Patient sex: M
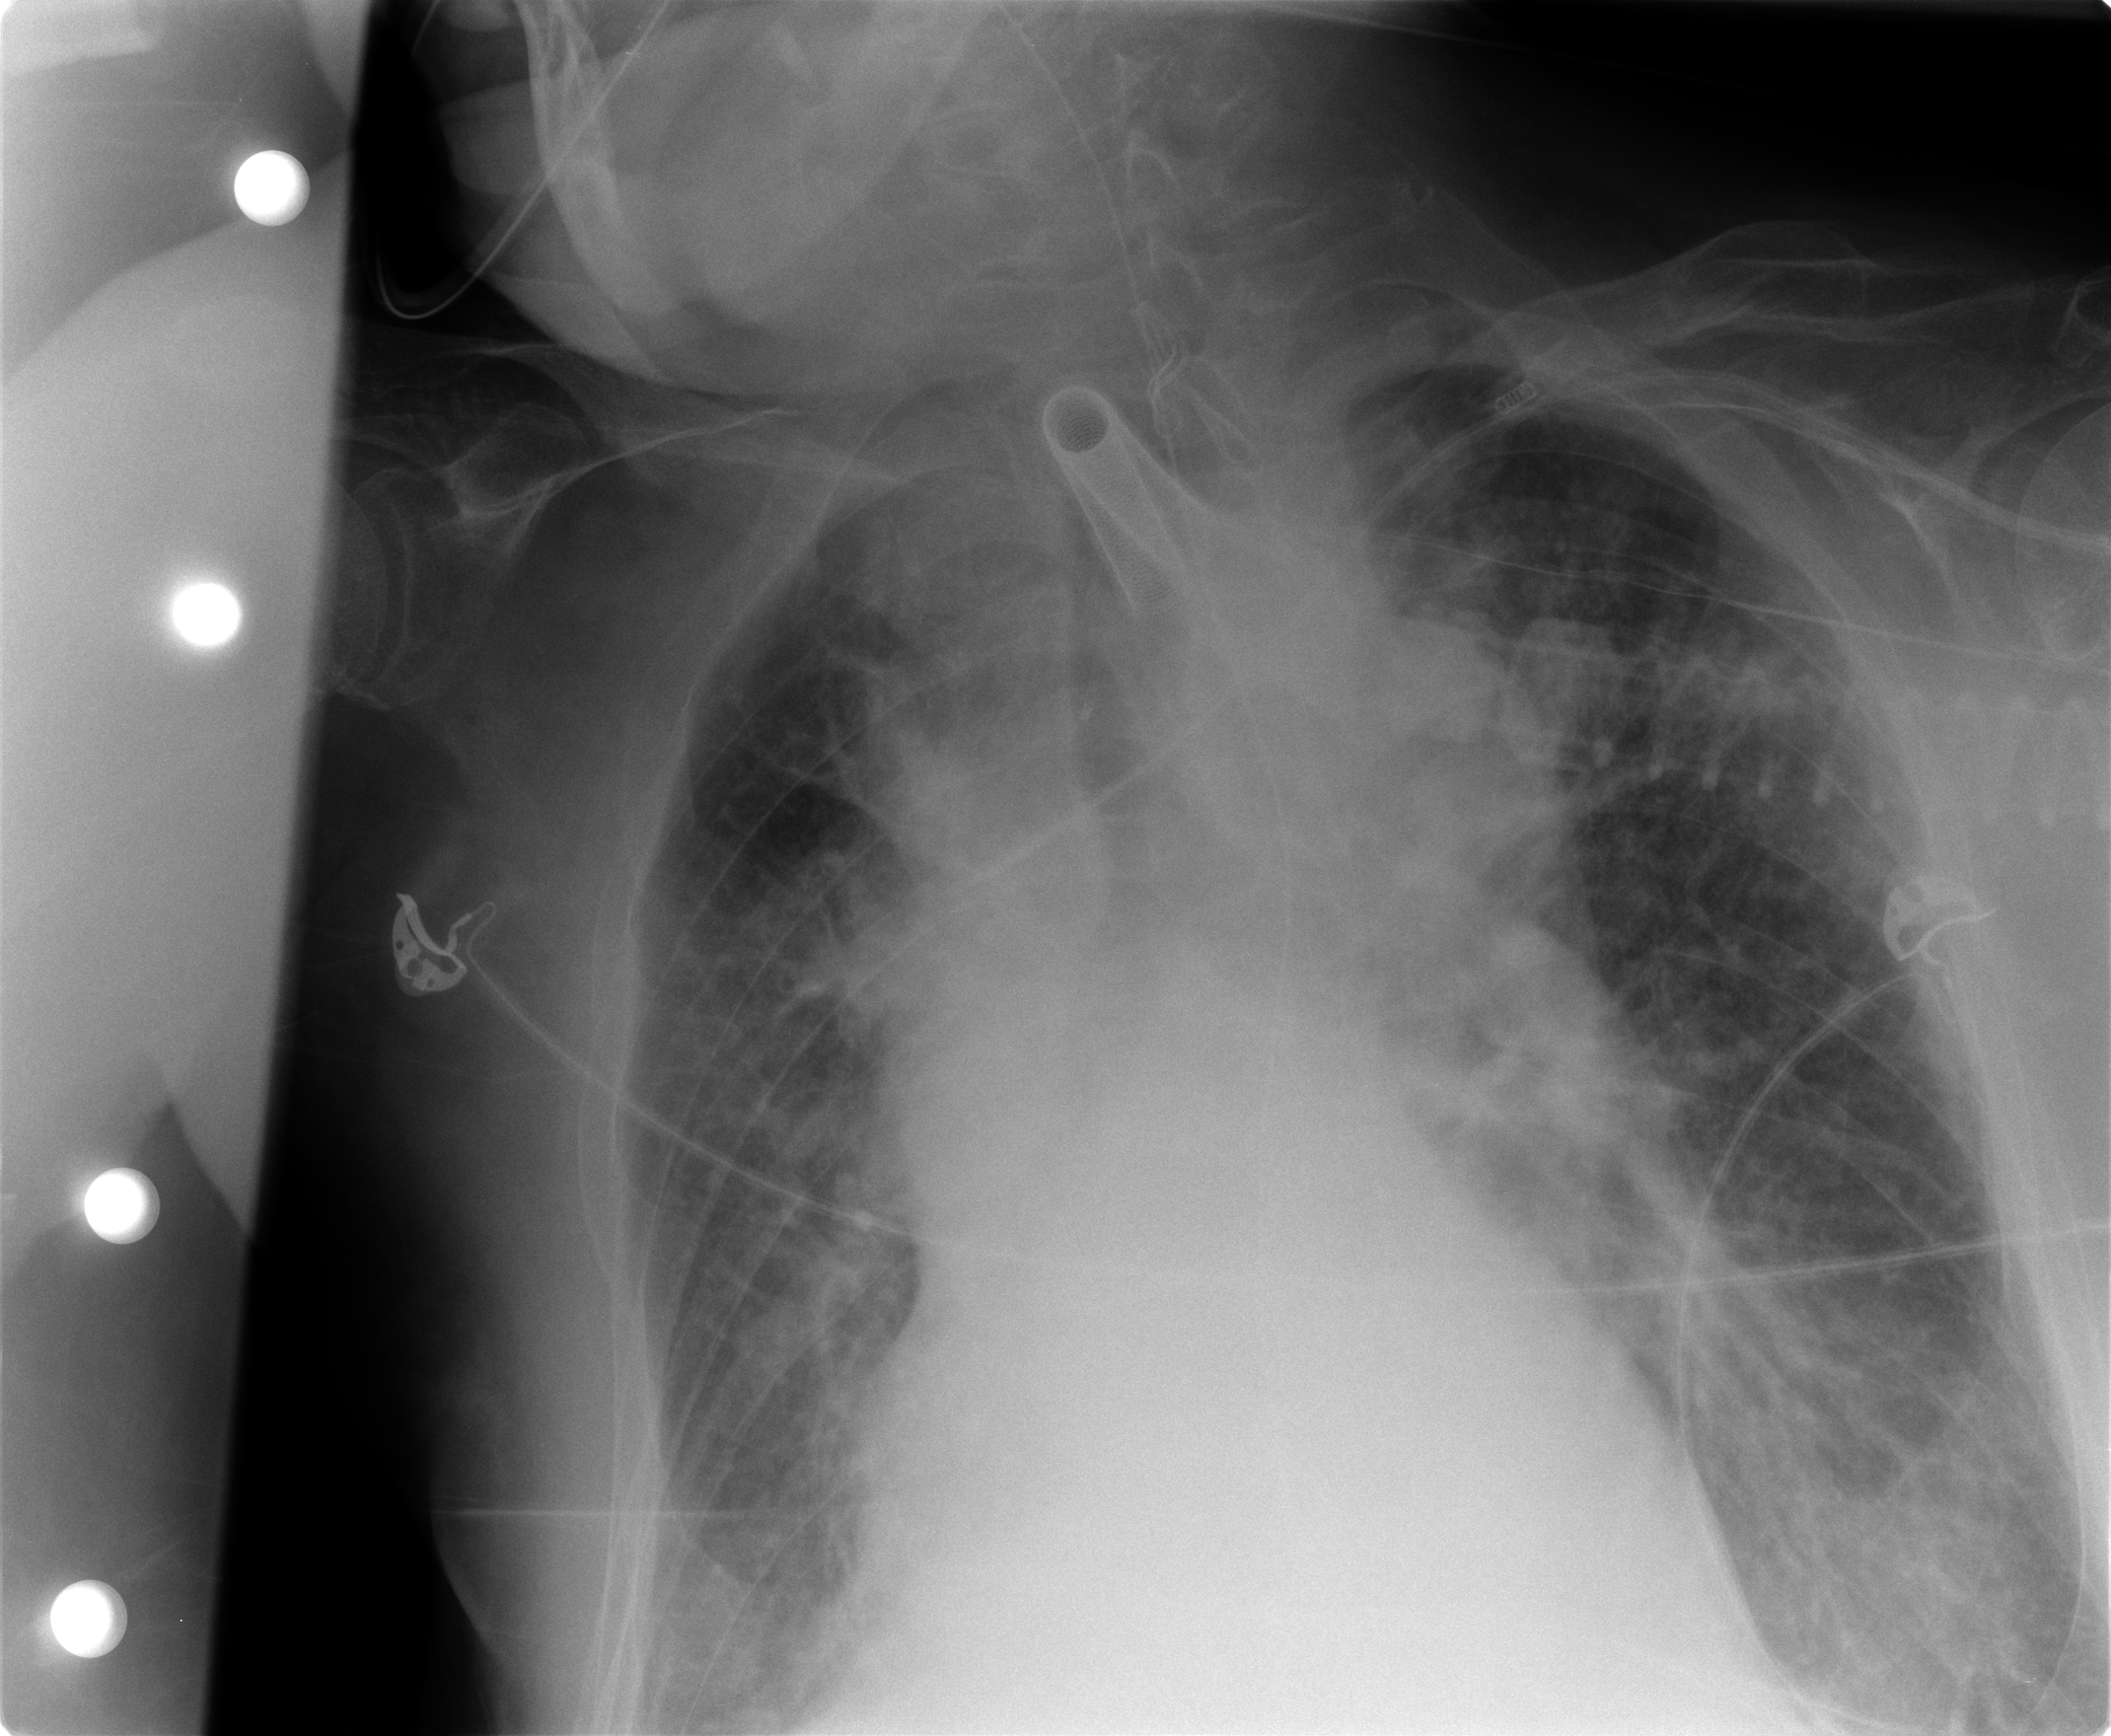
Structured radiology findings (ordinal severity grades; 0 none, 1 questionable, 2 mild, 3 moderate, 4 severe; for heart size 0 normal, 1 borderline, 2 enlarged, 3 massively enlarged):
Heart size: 2
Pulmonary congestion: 2
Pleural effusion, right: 2
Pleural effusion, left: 2
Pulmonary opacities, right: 0
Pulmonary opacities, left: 0
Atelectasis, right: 2
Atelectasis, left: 0